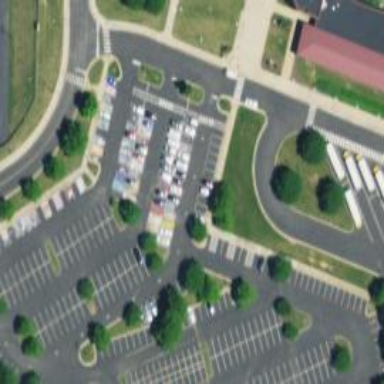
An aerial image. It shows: Parking space.